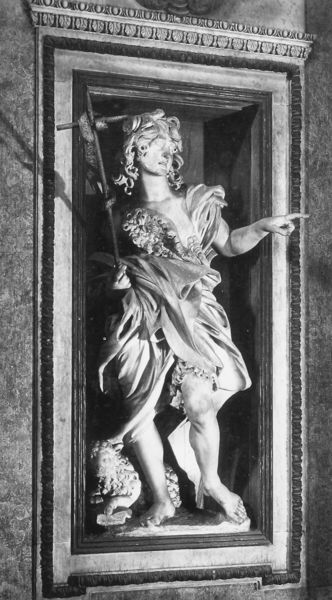
Titel: Hl. Johannes der Täufer
Künstler: Antonio Raggi
Standort: Rom, S. Nicola da Tolentino, cappella Gavotti (EU - I - Latium)
Schlagwörter: hand, weiß, brust, finger, frau, marmor, schwarz, alt, falten, rahmen, figur, gewand, locken, skulptur, statue, fahne, füsse, weib, büste, ornamente, zeigen, foto, nische, lamm, kreuz, schlange, christus, fingerzeig, heiliger, löwe, speer, nackte füsse, alkoven, freizügig, zeigefinder, leicht bekleidet, onische, ramen¨